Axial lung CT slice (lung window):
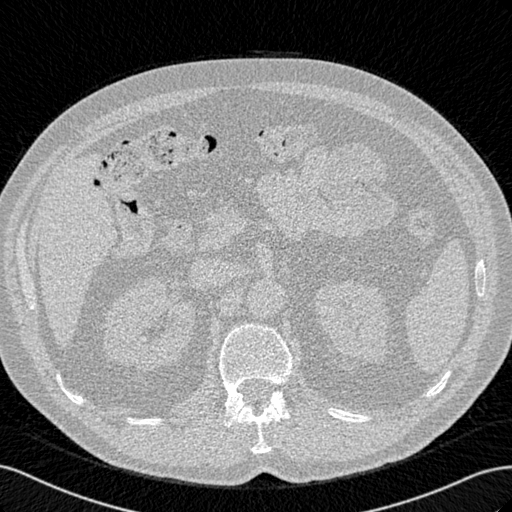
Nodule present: no